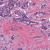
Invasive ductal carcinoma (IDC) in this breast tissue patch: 1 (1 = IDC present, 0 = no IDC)